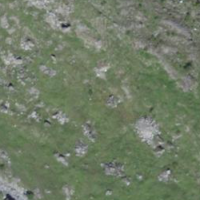
EUNIS habitat code: 23
Species observed at this site:
Anthus spinoletta